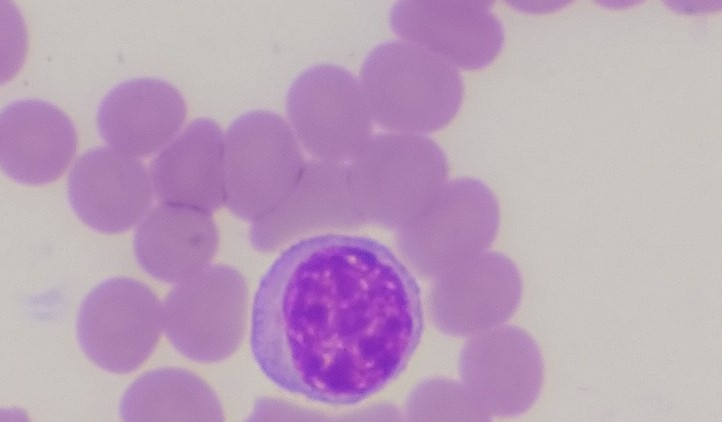
White blood cell type: Lymphocyte